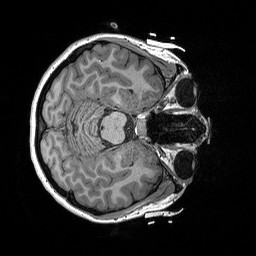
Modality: T1w
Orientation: axial
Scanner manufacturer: siemens
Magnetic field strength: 3 T
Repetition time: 2.3 s
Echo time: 0.00298 s